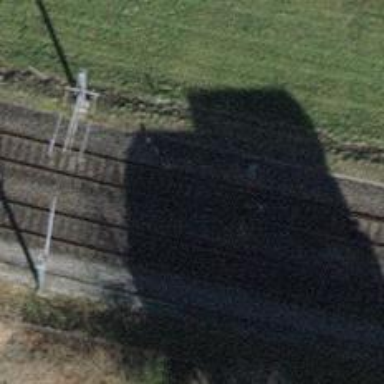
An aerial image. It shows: Railway switch.